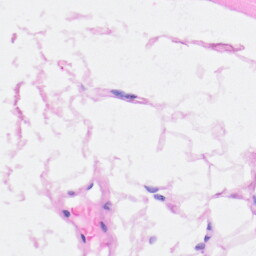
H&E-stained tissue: Heart